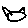
Label: cat